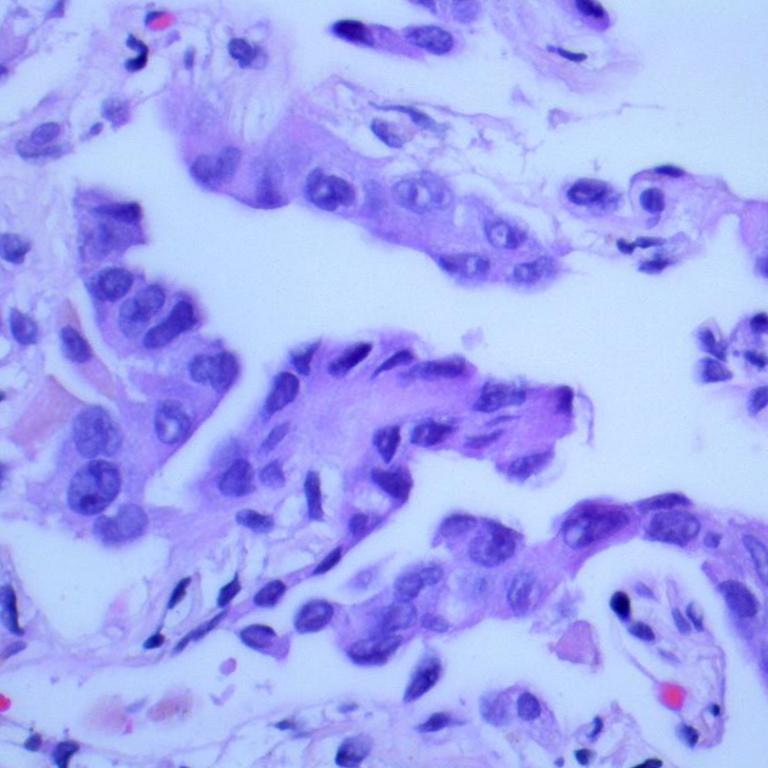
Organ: lung
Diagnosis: adenocarcinomas